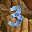
Label: 3